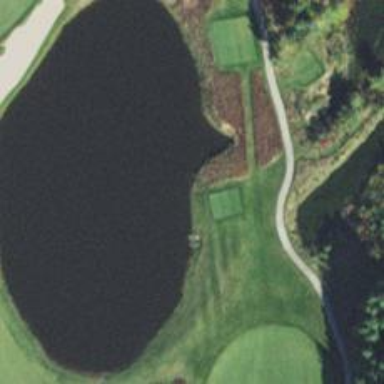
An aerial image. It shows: Scenic view of water hazard on golf course. The natural water feature adds beauty to the landscape.